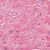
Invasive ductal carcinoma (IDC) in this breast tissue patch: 0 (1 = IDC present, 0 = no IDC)